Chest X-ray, AP view. Patient: 32 years old, sex M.
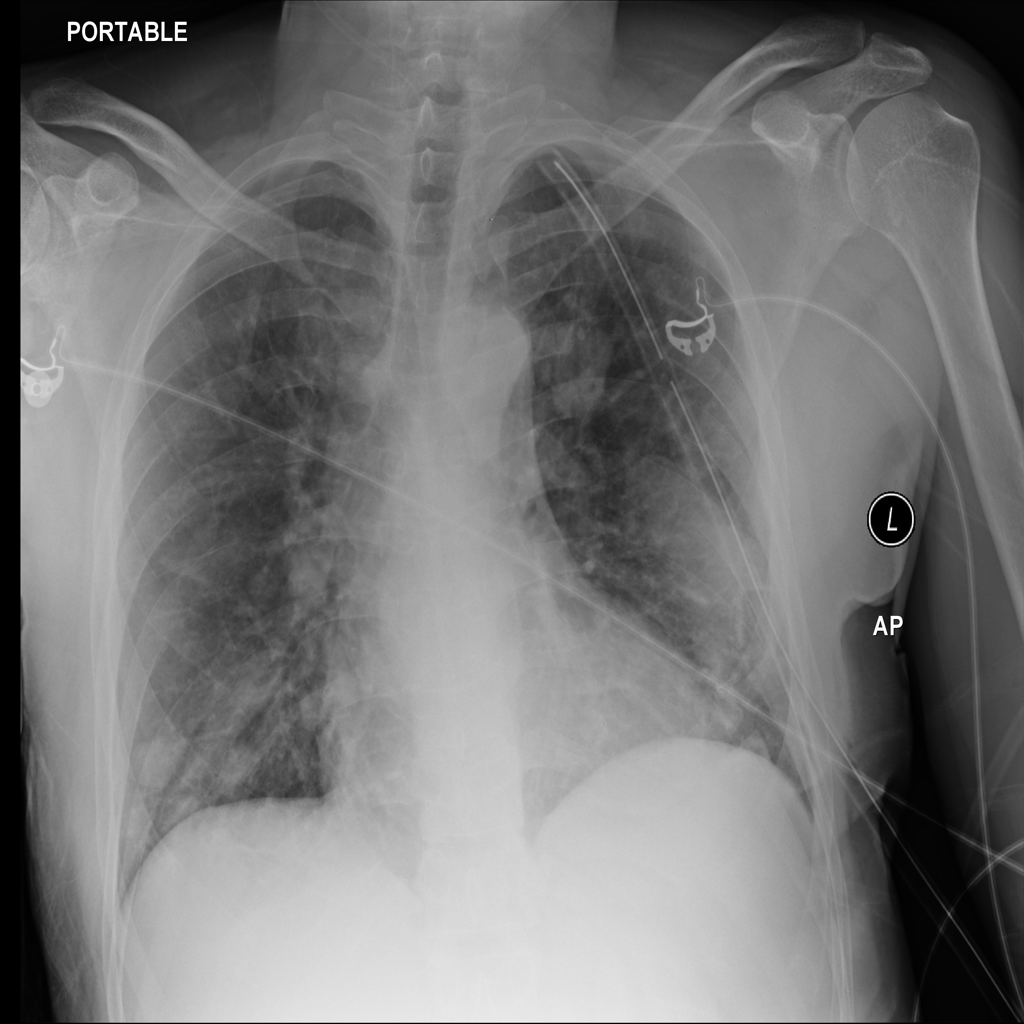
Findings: No Finding